Question: What is the simplest way to create the following plot in Matlab from the data of the matrix "positions" containing the value 1 for black marks and - 1 for white marks?
'''
positions=[0 1 0 0 0 0; 0 -1 0 0 0 0; 0 1 0 0 0 0; 1 -1 1 1 -1 0]
'''

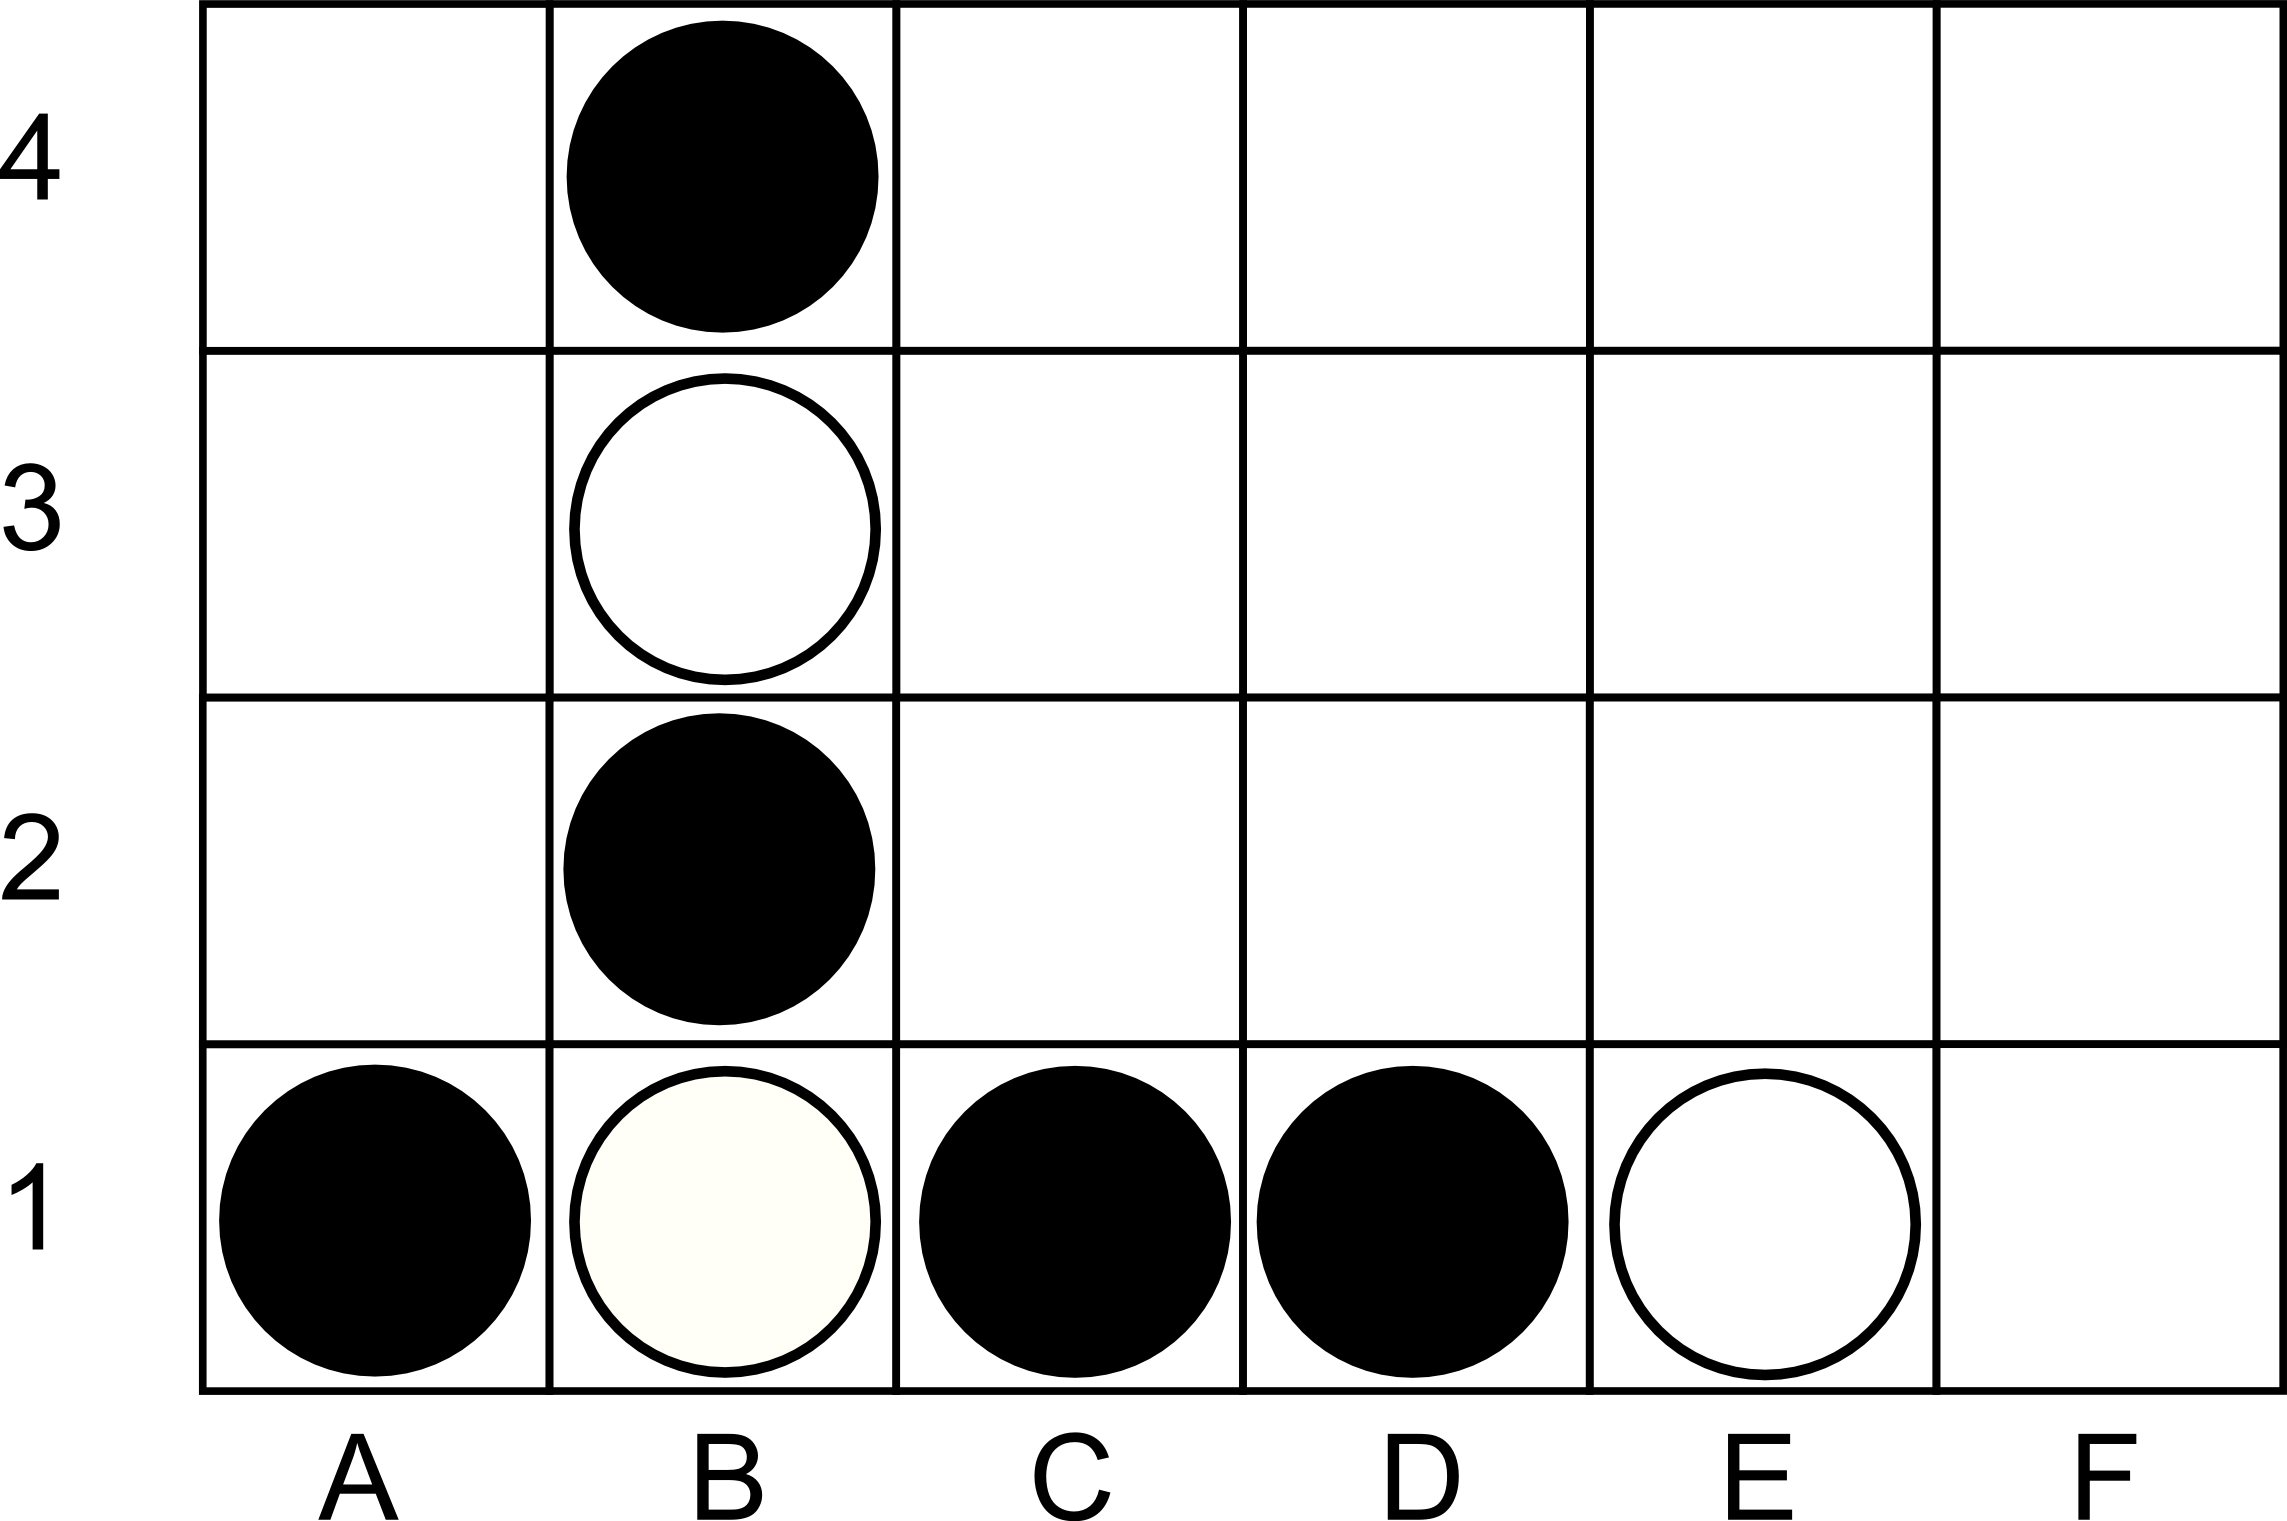
Answer: There you go:
'''
% //Data
positions = [0 1 0 0 0 0; 0 -1 0 0 0 0; 0 1 0 0 0 0; 1 -1 1 1 -1 0];
S = 50; %// circle size. Adjust manually
%// Preparation
[M N] = size(positions);
hold on
%// Plot filled circles
[ip jp] = find(flipud(positions)>0);
plot(jp-.5,ip-.5,'ko','markersize',S,'markerfacecolor','k')
%// Plot empty circles
[in jn] = find(flipud(positions)<0);
plot(jn-.5,in-.5,'ko','markersize',S)
%// Plot grid lines
plot([0 N],(1:M).'*[1 1],'k');
plot((1:N).'*[1 1],[0 M],'k');
%// Set tick labels
set(gca,'xtick',.5:N,'ytick',.5:M)
set(gca,'xticklabel',char((1:N).'+'A'-1),'yticklabel',char((1:M).'+'0'))
%// Set axis size and aspect
axis equal
axis([0 N 0 M])
set(gca,'ticklength',[0 0]) %// no visible ticks
'''